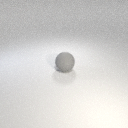
large gray rubber sphere